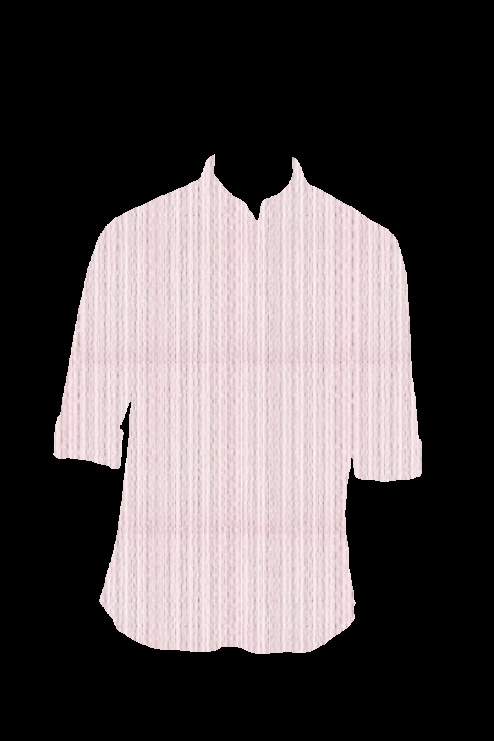
pink stripe tee